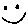
Label: smiley face